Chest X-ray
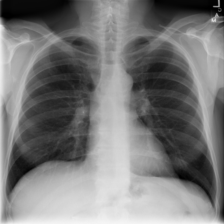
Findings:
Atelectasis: negative
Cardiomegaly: negative
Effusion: negative
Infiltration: negative
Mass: negative
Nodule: negative
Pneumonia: negative
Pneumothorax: negative
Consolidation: negative
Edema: negative
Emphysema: negative
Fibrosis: negative
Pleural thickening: negative
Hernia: negative